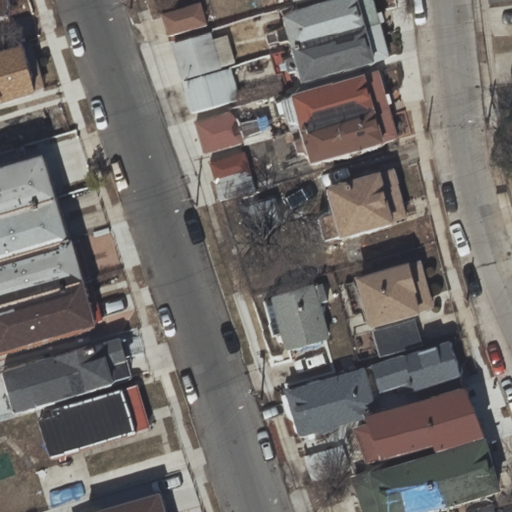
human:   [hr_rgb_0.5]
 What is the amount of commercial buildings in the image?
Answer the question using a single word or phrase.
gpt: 0

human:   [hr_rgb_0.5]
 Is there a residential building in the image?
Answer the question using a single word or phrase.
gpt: yes

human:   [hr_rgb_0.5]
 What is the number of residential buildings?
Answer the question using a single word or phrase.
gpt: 29

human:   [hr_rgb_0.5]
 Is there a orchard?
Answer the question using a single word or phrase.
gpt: no

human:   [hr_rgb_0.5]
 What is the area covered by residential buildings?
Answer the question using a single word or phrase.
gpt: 2865m2

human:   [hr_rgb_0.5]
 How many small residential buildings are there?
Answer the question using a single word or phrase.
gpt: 15

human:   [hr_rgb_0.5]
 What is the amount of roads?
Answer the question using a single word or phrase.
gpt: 2

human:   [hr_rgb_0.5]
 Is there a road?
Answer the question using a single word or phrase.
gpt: yes

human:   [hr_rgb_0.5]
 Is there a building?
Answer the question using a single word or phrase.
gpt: yes

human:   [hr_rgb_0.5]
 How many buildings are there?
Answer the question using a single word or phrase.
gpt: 29

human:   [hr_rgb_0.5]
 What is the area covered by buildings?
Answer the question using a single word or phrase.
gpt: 2865m2

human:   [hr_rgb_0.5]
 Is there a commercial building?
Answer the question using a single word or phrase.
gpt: no

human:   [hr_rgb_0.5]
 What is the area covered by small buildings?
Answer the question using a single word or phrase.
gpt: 765m2

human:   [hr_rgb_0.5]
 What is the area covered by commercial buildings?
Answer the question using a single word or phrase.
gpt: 0m2

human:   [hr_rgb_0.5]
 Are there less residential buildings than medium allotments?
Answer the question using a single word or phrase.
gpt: no

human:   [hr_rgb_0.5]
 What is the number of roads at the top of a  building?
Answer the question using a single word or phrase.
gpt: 1

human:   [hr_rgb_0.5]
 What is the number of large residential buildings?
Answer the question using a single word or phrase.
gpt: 0

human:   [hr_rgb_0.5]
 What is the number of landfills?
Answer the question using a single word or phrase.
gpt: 0

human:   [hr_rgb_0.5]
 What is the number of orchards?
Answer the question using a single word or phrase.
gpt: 0

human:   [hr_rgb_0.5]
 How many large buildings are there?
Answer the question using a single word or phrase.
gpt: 0

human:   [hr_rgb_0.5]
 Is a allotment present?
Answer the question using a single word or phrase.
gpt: no

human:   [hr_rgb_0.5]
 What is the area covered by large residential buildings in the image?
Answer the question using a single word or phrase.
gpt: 0m2

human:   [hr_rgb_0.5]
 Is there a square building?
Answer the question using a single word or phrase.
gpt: no

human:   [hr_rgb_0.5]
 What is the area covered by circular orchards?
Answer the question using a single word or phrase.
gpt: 0m2

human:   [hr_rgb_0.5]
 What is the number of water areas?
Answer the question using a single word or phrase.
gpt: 0

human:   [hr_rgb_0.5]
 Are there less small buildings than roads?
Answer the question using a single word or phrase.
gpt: no

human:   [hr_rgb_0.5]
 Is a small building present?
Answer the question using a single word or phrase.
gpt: yes

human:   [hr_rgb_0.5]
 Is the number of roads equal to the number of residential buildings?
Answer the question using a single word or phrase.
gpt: no

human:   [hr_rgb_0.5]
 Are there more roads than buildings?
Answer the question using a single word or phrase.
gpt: no

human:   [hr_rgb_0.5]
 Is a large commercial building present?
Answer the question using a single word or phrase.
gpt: no

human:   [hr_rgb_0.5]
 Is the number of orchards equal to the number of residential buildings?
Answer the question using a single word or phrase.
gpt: no

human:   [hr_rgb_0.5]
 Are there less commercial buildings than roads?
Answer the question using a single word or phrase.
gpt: yes

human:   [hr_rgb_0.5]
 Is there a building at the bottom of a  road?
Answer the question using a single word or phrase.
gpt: yes

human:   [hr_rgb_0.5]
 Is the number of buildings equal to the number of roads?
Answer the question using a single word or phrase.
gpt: no

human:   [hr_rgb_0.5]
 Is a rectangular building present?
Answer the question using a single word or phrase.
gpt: yes

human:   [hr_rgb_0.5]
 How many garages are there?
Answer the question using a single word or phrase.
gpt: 0

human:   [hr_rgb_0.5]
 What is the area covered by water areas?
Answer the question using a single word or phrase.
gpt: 0m2

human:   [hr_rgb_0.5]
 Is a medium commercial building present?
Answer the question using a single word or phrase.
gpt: no

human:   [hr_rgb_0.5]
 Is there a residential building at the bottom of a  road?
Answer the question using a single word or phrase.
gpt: yes

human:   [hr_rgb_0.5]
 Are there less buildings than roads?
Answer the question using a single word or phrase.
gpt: no

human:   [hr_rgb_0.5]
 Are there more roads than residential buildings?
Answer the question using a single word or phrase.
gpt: no

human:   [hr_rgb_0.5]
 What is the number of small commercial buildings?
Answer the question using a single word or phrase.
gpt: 0

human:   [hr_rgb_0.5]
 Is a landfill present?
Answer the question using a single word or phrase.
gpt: no

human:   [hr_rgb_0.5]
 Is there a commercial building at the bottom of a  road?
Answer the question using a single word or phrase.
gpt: no

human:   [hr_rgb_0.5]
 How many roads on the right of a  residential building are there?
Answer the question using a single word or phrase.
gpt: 2

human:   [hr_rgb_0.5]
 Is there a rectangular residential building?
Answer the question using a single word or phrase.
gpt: yes

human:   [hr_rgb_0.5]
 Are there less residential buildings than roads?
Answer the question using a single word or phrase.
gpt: no

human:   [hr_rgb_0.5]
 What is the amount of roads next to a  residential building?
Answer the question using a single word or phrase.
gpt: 2

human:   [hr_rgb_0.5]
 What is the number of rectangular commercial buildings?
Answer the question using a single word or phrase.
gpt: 0

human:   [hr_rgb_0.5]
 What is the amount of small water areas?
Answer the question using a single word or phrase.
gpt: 0

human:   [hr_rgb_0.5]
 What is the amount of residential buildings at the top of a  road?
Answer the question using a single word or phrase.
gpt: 15

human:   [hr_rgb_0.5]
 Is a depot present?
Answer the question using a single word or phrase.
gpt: no

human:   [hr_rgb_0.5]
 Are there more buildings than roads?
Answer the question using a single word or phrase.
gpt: yes

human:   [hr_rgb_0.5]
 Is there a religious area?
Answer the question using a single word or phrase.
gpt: no

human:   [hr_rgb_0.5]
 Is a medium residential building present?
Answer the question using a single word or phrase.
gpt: yes

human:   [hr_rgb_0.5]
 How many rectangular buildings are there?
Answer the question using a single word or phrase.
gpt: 21

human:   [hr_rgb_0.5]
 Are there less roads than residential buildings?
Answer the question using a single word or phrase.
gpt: yes

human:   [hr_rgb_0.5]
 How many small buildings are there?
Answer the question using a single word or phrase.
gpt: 15

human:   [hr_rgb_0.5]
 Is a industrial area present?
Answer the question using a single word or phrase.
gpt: no

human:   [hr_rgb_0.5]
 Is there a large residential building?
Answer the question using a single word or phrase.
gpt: no

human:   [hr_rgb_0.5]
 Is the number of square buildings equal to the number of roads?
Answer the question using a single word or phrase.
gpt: no

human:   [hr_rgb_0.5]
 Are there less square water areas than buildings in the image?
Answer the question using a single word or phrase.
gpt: yes

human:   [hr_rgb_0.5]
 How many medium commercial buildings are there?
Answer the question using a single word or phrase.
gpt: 0

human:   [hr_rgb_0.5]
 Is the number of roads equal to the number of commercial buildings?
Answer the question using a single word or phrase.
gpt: no